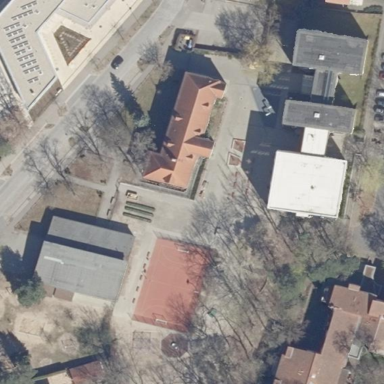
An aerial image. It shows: School.